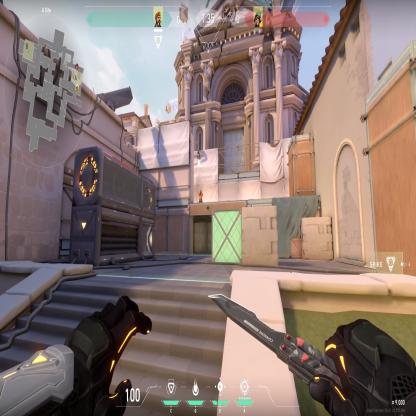
Label: enemy